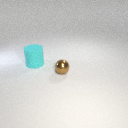
large cyan rubber cylinder behind small brown metal sphere